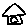
Label: house